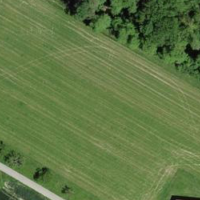
EUNIS habitat code: 25
Species observed at this site:
Beta vulgaris